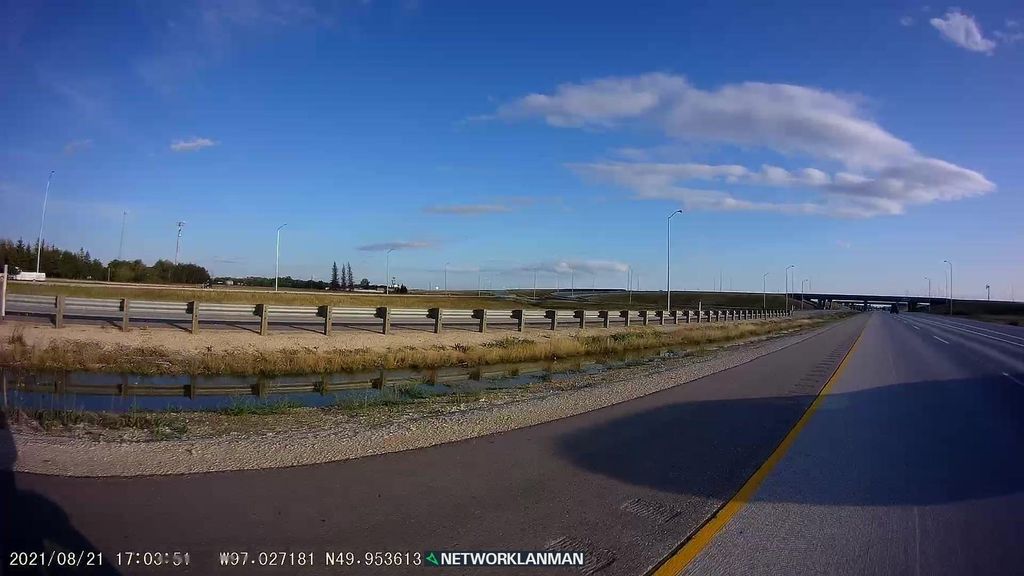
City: winnipeg